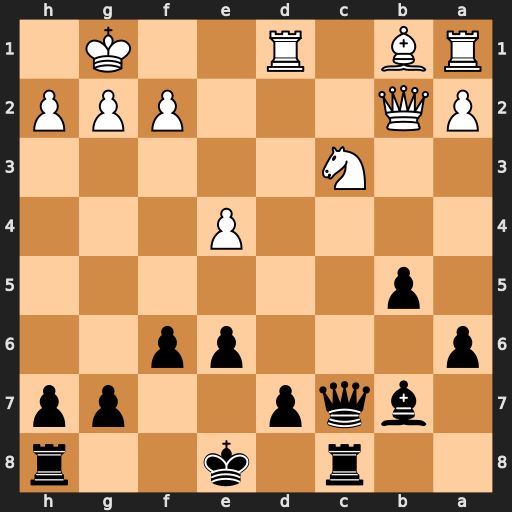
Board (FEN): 2r1k2r/1bqp2pp/p3pp2/1p6/4P3/2N5/PQ3PPP/RB1R2K1
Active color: b
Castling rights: k
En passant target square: -
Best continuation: Qxc3 Qxc3 Rxc3